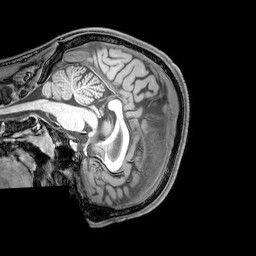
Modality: T1w
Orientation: sagittal
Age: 24
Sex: male
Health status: healthy
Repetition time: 0.081 s
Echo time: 0.037 s